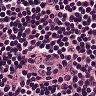
Metastatic tissue present: no